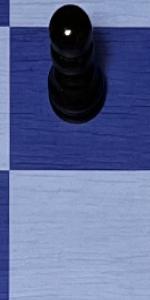
Label: Empty